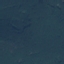
Land use / land cover class: Forest